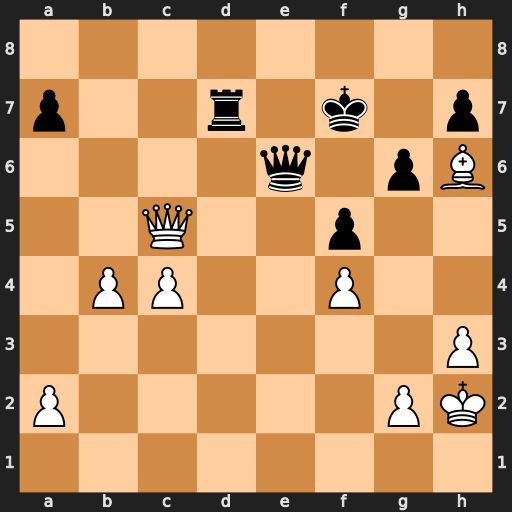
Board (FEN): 8/p2r1k1p/4q1pB/2Q2p2/1PP2P2/7P/P5PK/8
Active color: w
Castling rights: -
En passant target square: -
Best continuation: Qf8#